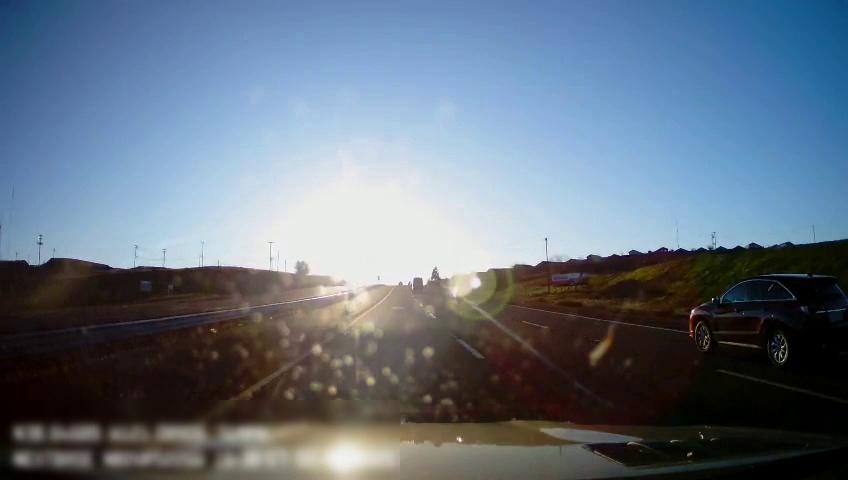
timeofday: Day
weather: Sunny
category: Drivable Space
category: Drivable Space
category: Vehicles | Car
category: Vehicles | Truck
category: Lanes | Current Lane
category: Lanes | Current Lane
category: Lanes | Alternate Lane
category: Lanes | Alternate Lane